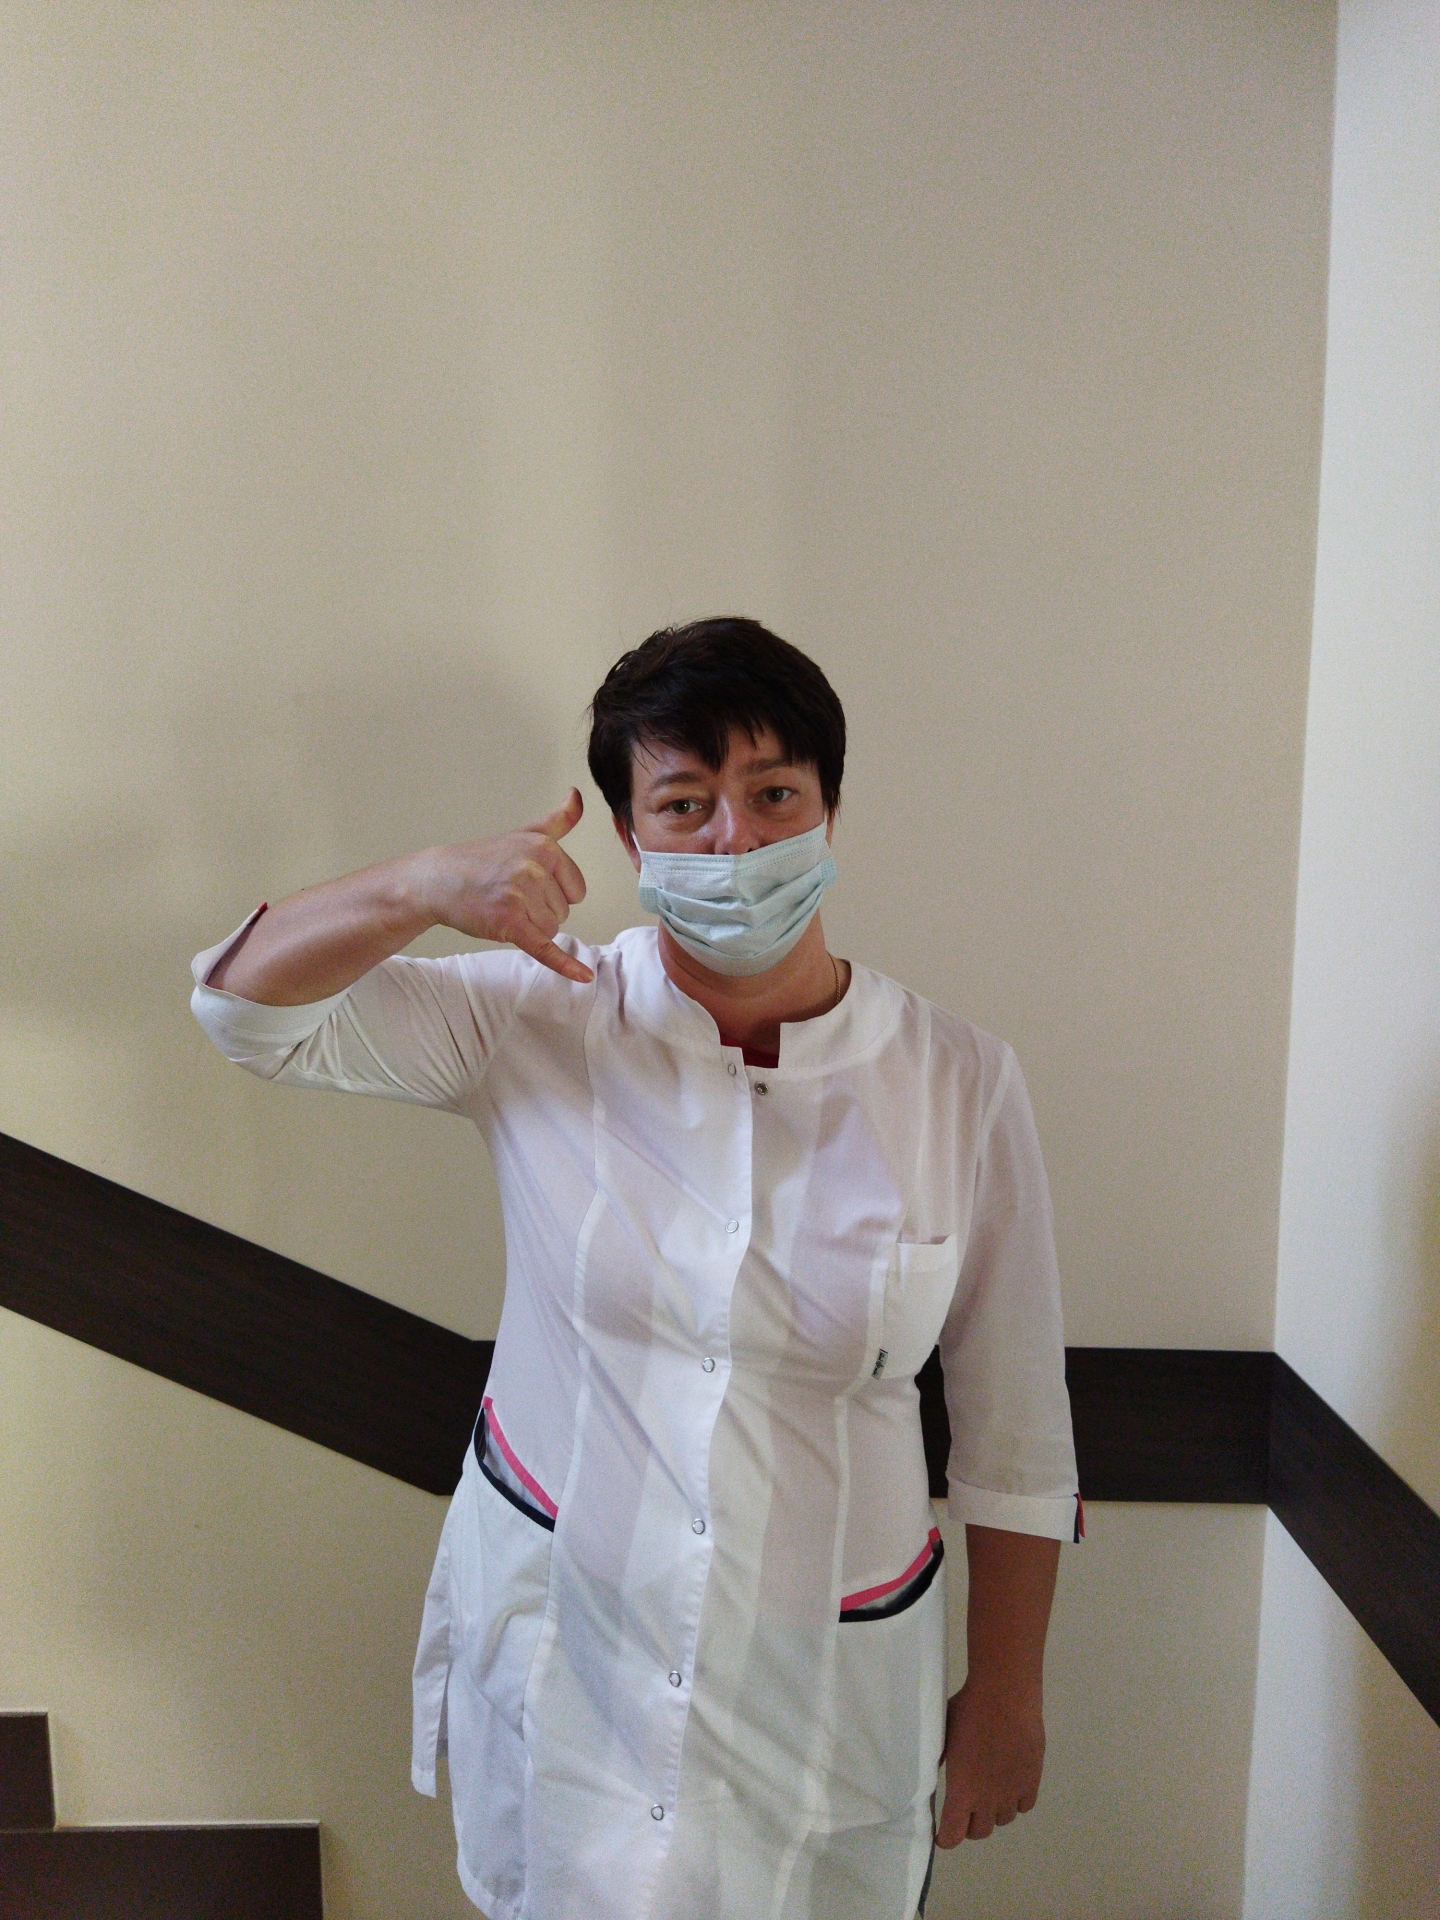
Label: clear